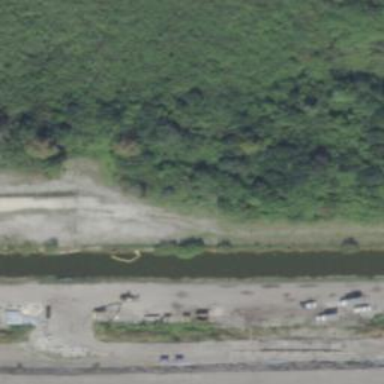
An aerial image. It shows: Canal.